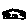
Label: house